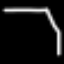
Label: octagon